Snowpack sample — Snodgrass Mountain, Crested Butte, Colorado (2/4/25, 12:06 PM MST)
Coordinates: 38.923, -106.968
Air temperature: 35 °F
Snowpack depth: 80 cm
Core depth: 80 cm
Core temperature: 32 °F
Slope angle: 14°, slope face: 78°
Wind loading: low
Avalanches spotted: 0
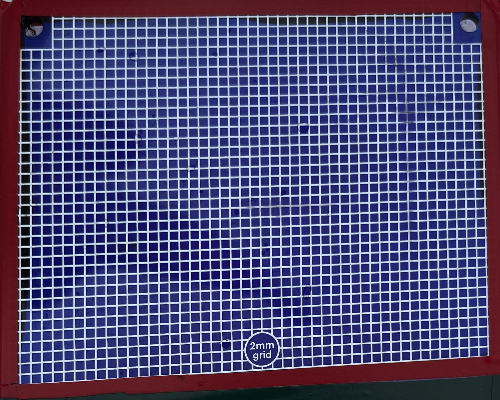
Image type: profile
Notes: No avalanches nearby, unusually warm weather for the last month reported by residents, Collected 25 yards from treeline